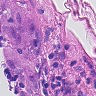
Metastatic tissue present: yes